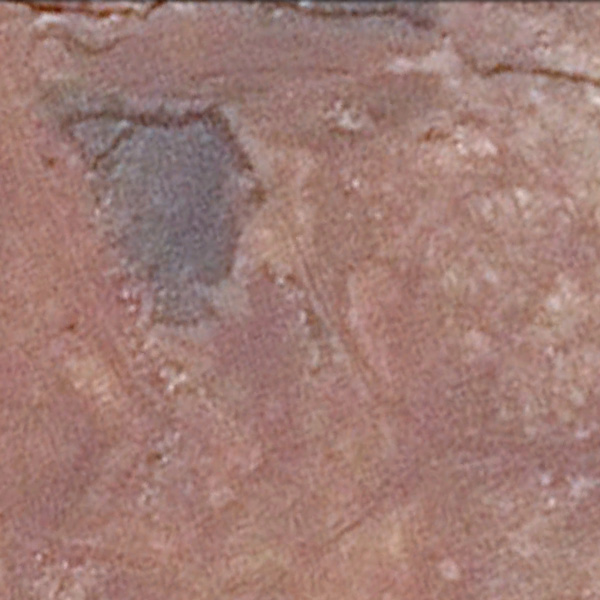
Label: BareLand